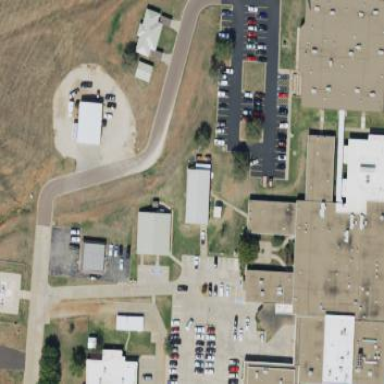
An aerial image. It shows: Healthcare facility identified as hospital.